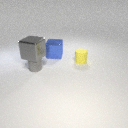
small gray rubber cylinder to the left of large blue metal cube